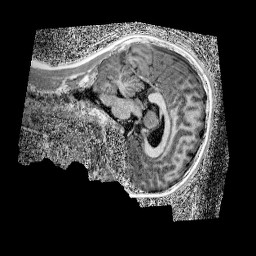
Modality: UNIT1_denoised
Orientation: sagittal
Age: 9
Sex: male
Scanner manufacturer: siemens
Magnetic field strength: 3 T
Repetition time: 4 s
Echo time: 0.00299 s